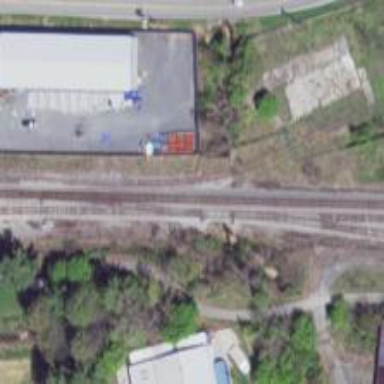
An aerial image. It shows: Railway siding with rails.